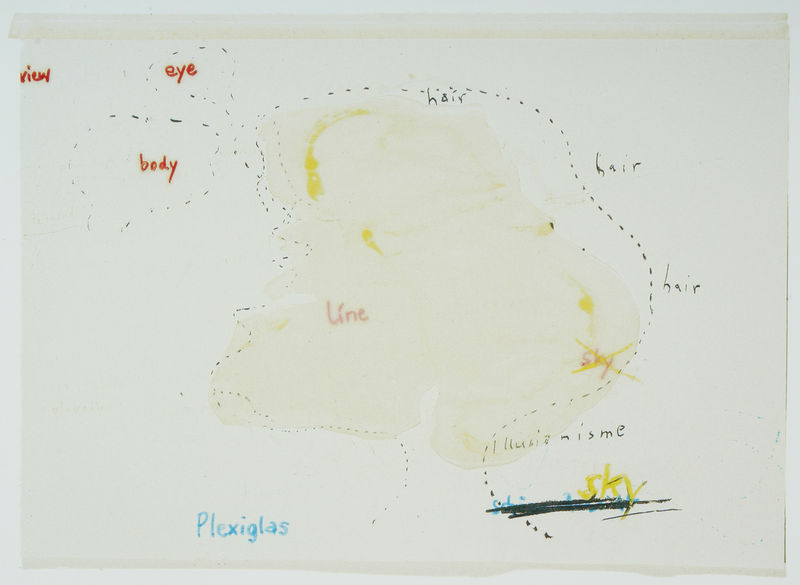
Titel: ohne Titel
Künstler: Gerhard Hoehme
Standort: Düsseldorf
Institution: Gerhard und Magarete Hoehme-Stiftung
Schlagwörter: blau, kopf, gelb, schwarz, weiss, zeichnung, rot, anatomie, augen, gesicht, mensch, portrait, porträt, insel, auge, rosa, hellblau, schrift, kuss, papier, abstrakt, modern, formen, linien, striche, abstraktion, punkte, tusche, kreuz, linie, form, text, buchstabe, buchstaben, worte, stift, fleck, karte, blasen, buntstift, buntstifte, wörter, line, plexiglas, outlines, body, buntstiftzeichnung, durchgestrichen, eye, gestrichelte linie, hair, marie is me, sky, sprechblasen, tesafilm, une, view, schatzkarte